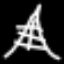
Label: The Eiffel Tower